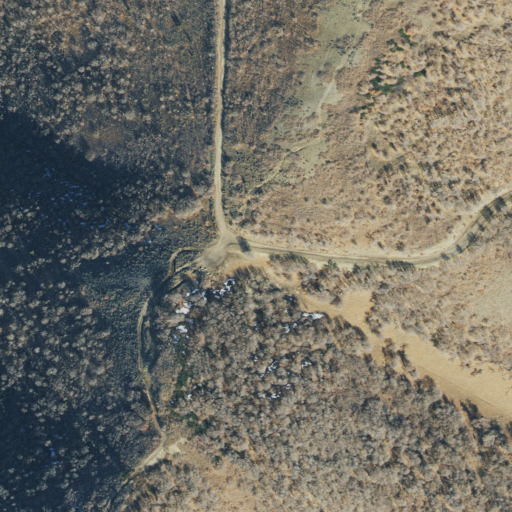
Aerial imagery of gap in Utah named Camel Pass containing deciduous forest, open development, shrub, and evergreen forest